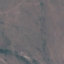
Land use / land cover: HerbaceousVegetation